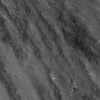
Label: not_dusty